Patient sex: F
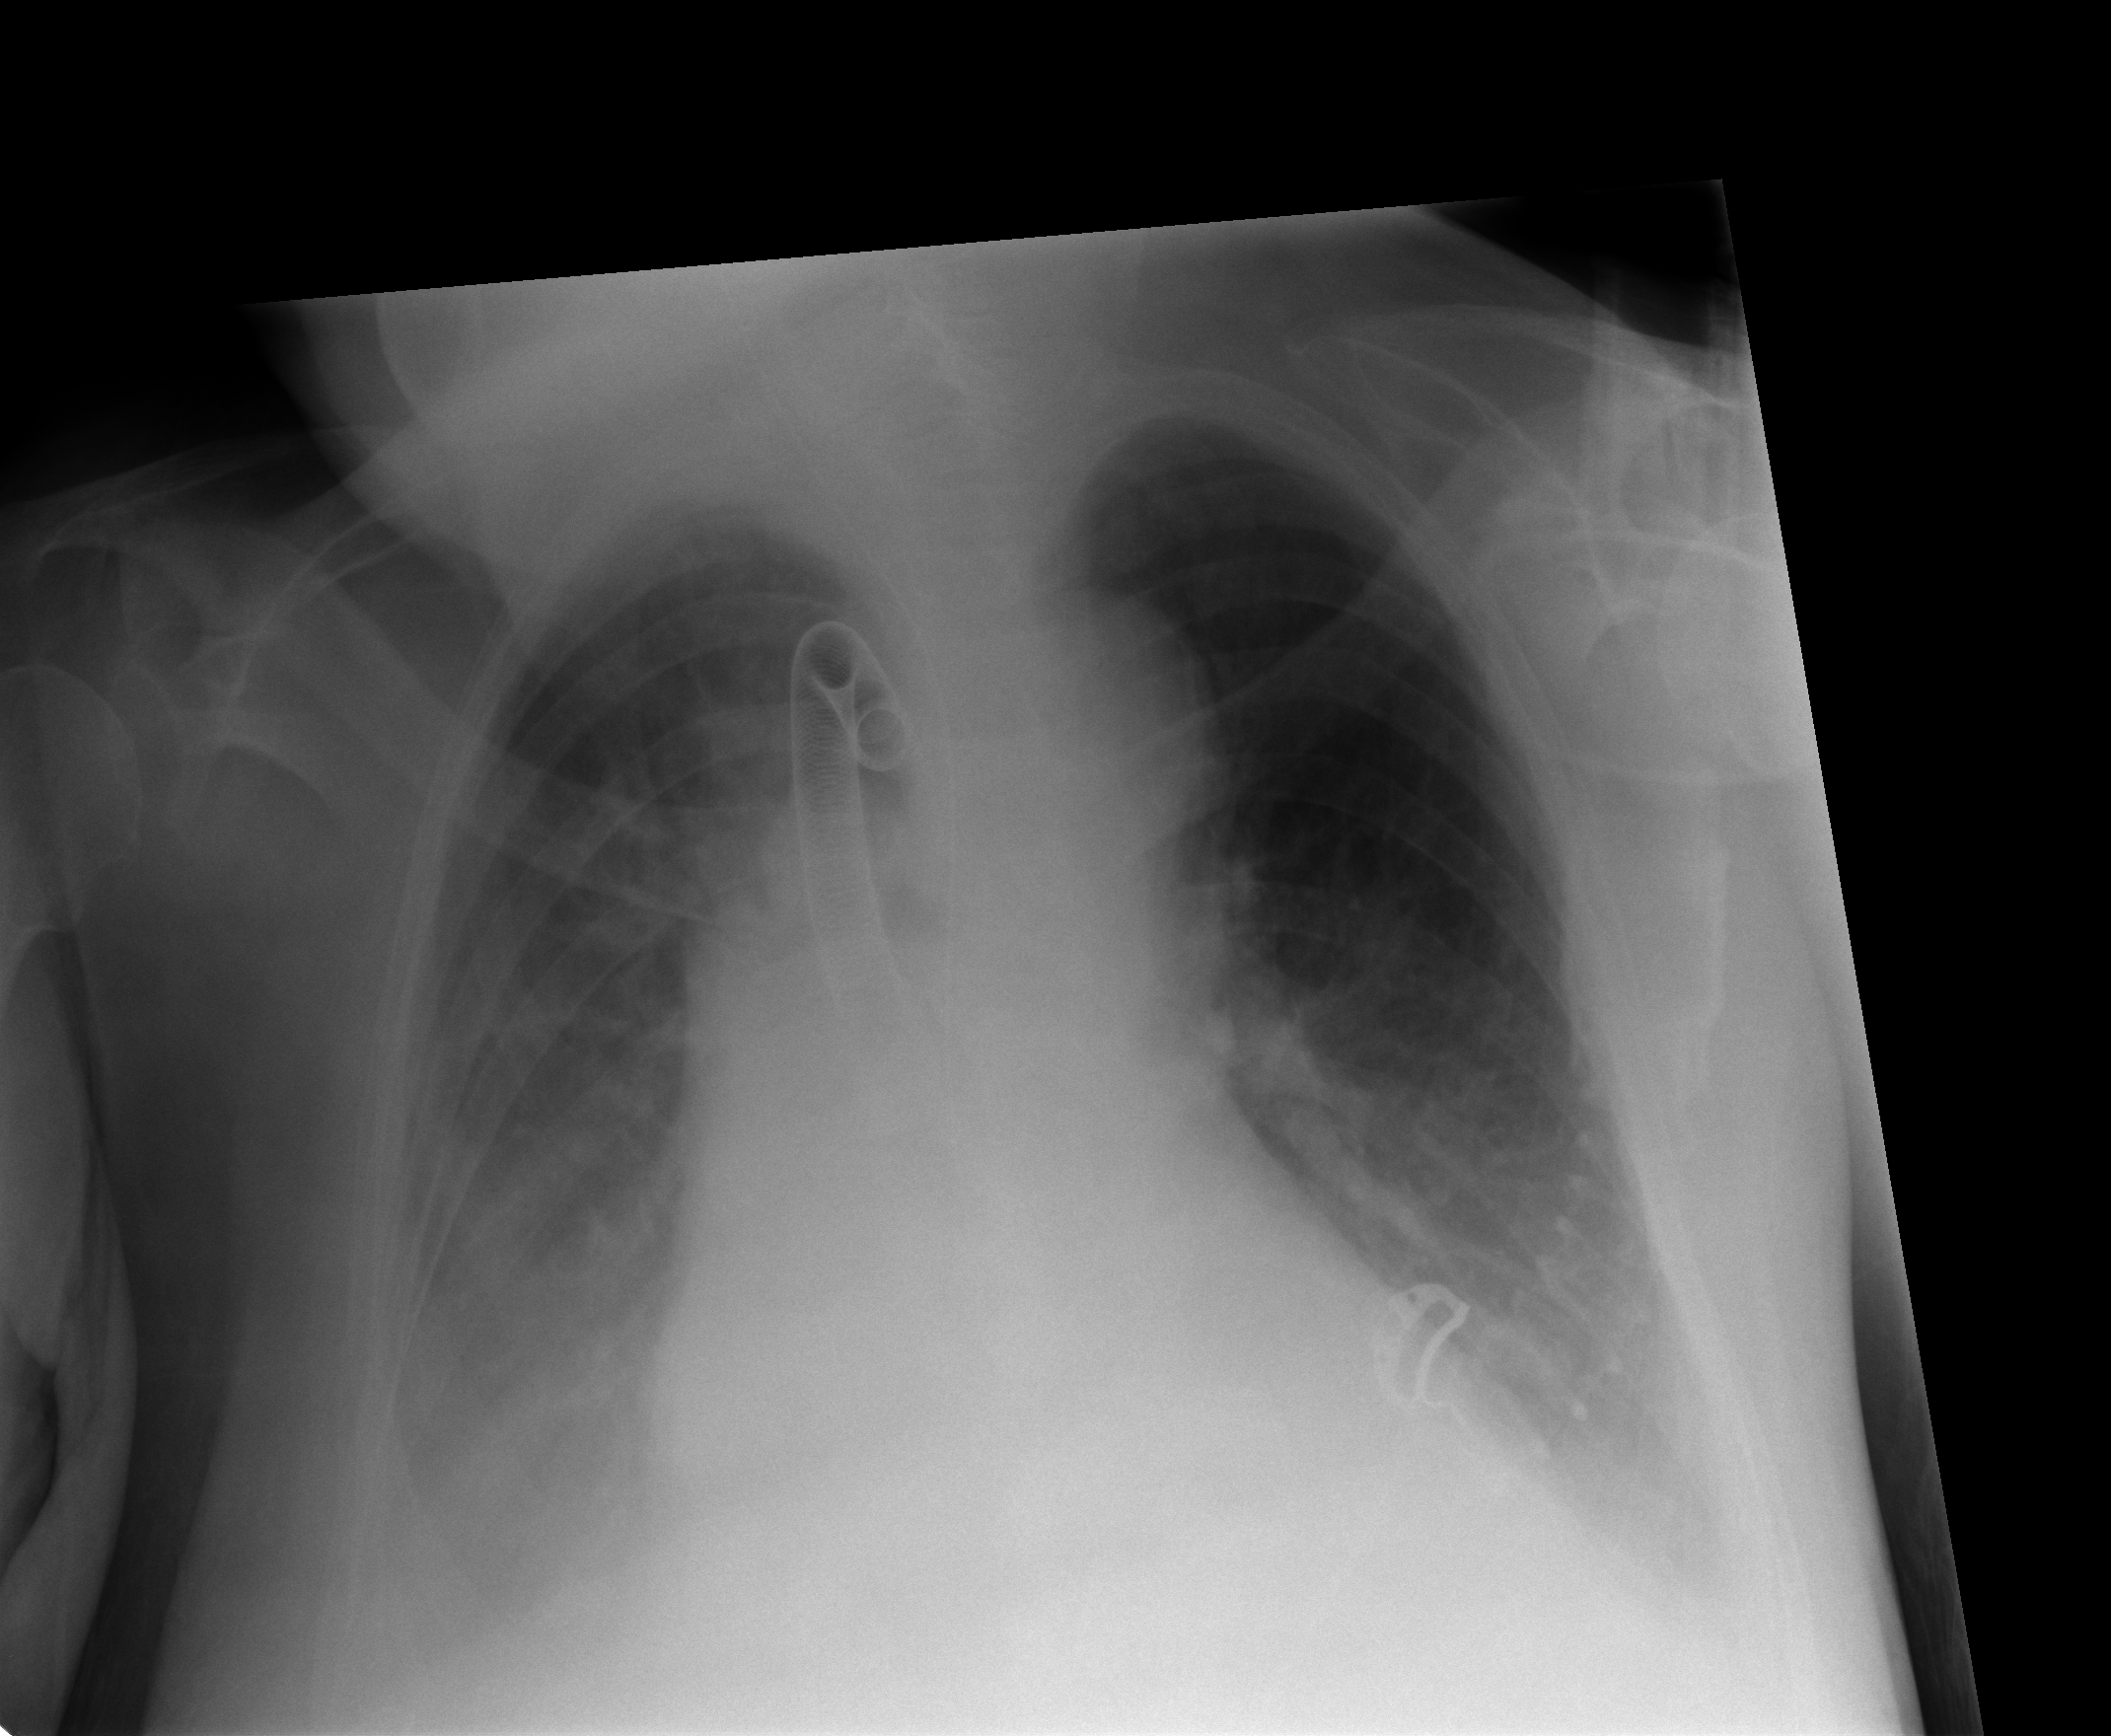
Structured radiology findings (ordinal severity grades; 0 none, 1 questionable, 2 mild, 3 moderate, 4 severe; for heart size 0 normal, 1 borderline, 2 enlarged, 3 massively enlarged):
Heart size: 2
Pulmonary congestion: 2
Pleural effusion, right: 3
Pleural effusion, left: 2
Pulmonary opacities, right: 2
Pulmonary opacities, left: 0
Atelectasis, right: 3
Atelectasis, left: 2